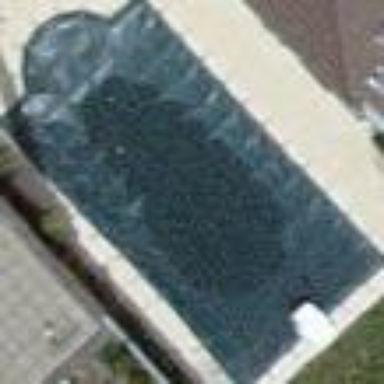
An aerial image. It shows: Swimming pool located in leisure land.